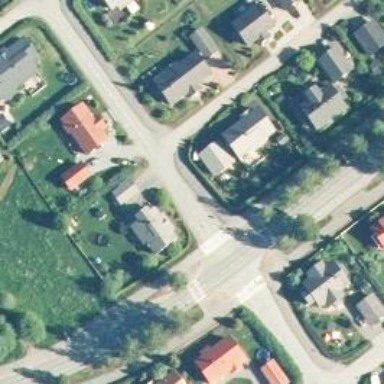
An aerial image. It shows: Road with "give way" sign.